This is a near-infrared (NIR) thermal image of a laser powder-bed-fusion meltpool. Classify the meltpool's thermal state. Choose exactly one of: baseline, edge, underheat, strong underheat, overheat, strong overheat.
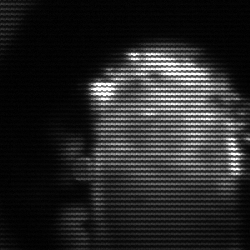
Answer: baseline